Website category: restaurant
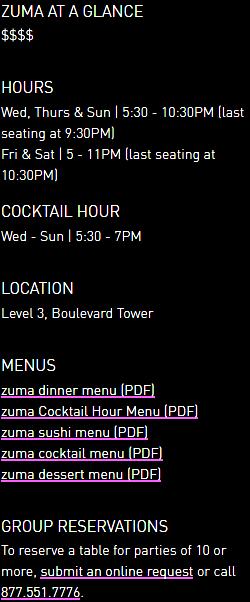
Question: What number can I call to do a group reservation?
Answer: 877.551.7776

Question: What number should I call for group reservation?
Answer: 877.551.7776

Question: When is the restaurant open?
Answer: Wed, Thurs & Sun | 5:30 - 10:30PM (last seating at 9:30PM) Fri & Sat | 5 - 11PM (last seating at 10:30PM)

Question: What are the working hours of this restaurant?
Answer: Wed, Thurs & Sun | 5:30 - 10:30PM (last seating at 9:30PM) Fri & Sat | 5 - 11PM (last seating at 10:30PM)

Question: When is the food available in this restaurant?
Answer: Wed, Thurs & Sun | 5:30 - 10:30PM (last seating at 9:30PM) Fri & Sat | 5 - 11PM (last seating at 10:30PM)

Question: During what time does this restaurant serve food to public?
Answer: Wed, Thurs & Sun | 5:30 - 10:30PM (last seating at 9:30PM) Fri & Sat | 5 - 11PM (last seating at 10:30PM)

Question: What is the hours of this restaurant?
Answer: Wed, Thurs & Sun | 5:30 - 10:30PM (last seating at 9:30PM) Fri & Sat | 5 - 11PM (last seating at 10:30PM)

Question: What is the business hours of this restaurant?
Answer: Wed, Thurs & Sun | 5:30 - 10:30PM (last seating at 9:30PM) Fri & Sat | 5 - 11PM (last seating at 10:30PM)

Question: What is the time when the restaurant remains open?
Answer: Wed, Thurs & Sun | 5:30 - 10:30PM (last seating at 9:30PM) Fri & Sat | 5 - 11PM (last seating at 10:30PM)

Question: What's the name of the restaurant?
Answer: zuma at a glance

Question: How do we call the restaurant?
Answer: zuma at a glance

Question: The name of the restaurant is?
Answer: zuma at a glance

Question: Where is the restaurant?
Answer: Level 3, Boulevard Tower

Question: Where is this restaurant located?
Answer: Level 3, Boulevard Tower

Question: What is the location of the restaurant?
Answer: Level 3, Boulevard Tower

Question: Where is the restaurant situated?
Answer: Level 3, Boulevard Tower

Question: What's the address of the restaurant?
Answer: Level 3, Boulevard Tower

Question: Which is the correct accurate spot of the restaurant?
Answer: Level 3, Boulevard Tower

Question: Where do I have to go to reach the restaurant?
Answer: Level 3, Boulevard Tower

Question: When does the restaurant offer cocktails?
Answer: Wed - Sun | 5:30 - 7PM

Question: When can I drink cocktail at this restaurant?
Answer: Wed - Sun | 5:30 - 7PM

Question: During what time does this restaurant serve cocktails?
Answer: Wed - Sun | 5:30 - 7PM

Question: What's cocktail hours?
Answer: Wed - Sun | 5:30 - 7PM